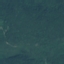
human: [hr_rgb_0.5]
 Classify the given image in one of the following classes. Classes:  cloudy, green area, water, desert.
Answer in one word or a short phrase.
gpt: green area